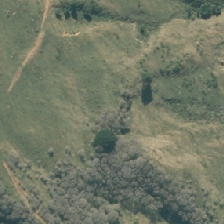
Land cover: manuka_kanuka